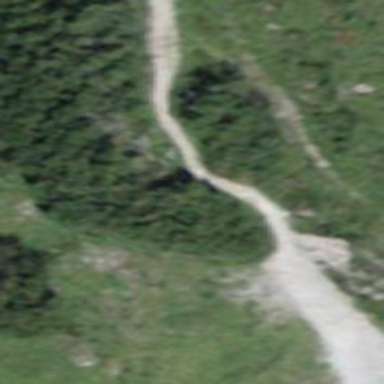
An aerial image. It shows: Path with excellent visibility for trail.